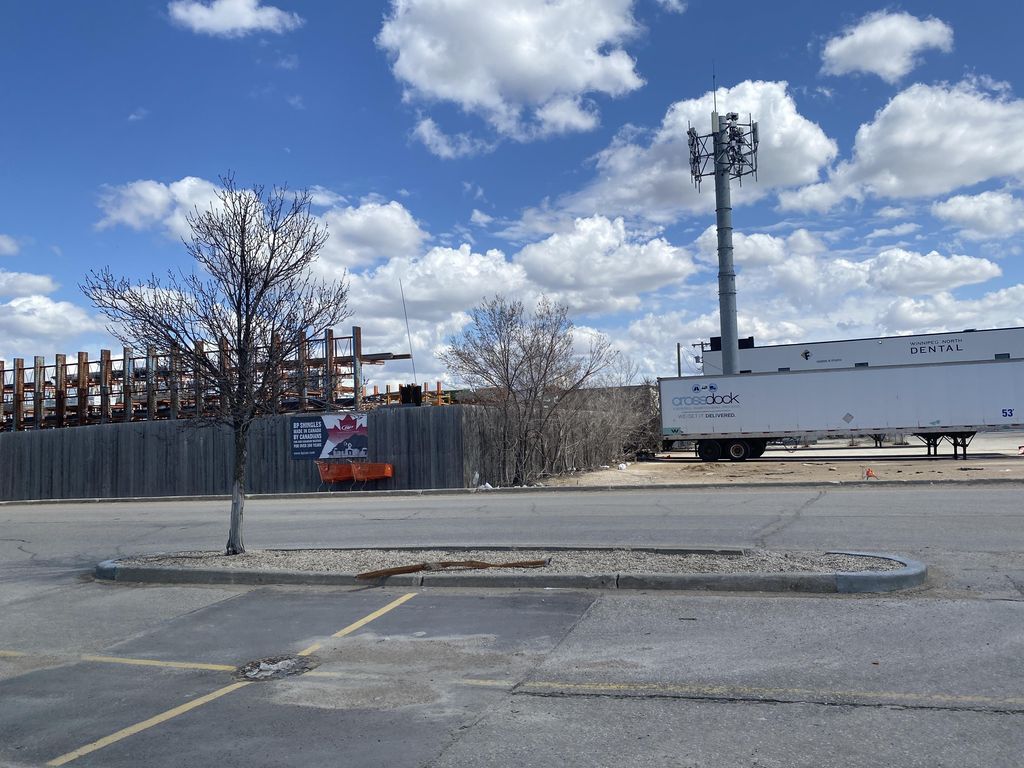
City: winnipeg